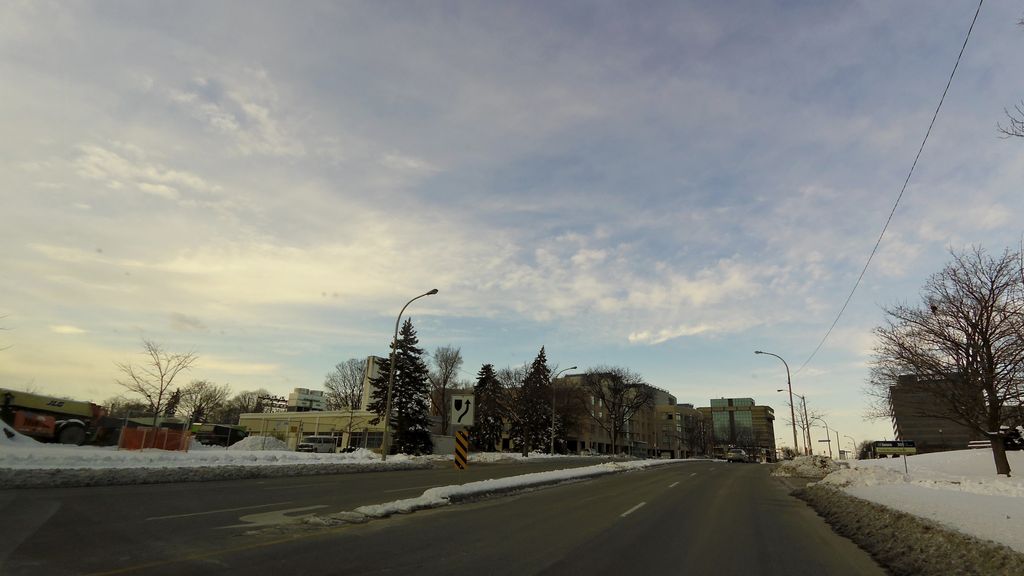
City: toronto